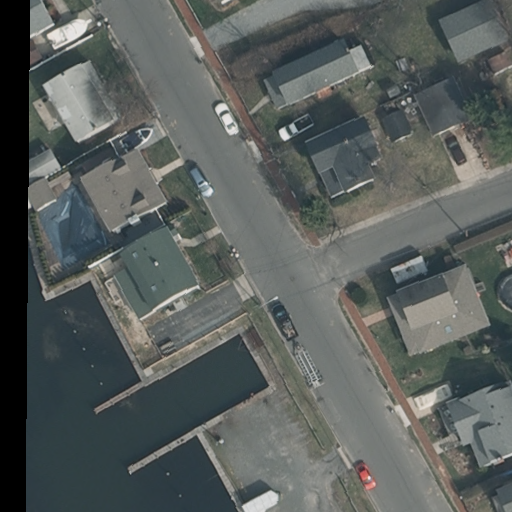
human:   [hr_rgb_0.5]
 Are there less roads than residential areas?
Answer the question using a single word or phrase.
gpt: no

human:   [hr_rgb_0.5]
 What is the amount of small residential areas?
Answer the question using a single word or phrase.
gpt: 0

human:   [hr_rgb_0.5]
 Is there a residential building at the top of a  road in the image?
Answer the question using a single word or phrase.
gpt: yes

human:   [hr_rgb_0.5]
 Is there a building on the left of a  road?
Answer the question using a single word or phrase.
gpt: yes

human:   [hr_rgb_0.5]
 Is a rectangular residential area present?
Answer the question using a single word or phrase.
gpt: yes

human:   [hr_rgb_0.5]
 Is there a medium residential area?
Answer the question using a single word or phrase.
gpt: no

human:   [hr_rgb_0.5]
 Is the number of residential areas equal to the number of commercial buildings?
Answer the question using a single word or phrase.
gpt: no

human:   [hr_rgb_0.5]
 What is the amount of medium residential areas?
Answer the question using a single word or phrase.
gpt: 0

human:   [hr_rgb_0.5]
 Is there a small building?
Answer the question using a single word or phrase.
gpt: yes

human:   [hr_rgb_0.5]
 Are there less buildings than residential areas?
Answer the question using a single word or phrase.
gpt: no

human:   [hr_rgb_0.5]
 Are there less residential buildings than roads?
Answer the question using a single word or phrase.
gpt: no

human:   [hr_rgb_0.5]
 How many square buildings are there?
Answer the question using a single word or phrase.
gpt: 0

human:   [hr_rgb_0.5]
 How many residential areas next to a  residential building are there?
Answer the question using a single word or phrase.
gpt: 2

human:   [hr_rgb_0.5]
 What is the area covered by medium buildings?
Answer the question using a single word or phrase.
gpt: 1190m2

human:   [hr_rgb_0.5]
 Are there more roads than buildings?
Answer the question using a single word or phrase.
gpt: no

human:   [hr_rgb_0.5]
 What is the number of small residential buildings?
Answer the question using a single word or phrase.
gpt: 3

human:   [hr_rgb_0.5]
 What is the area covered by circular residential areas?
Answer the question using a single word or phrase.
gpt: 0m2

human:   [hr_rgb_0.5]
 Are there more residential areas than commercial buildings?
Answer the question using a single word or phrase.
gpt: yes

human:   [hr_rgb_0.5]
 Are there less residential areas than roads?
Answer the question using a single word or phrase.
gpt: no

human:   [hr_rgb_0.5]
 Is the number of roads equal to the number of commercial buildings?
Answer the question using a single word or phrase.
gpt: no

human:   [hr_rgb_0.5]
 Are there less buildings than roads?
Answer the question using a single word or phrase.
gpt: no

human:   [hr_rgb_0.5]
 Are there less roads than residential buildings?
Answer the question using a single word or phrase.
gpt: yes

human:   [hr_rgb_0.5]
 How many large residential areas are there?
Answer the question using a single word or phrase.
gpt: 2

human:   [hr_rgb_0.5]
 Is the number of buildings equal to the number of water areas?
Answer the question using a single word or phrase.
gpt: no

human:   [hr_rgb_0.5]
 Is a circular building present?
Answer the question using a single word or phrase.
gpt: no

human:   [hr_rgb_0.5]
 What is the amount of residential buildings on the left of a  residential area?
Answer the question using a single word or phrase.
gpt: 10

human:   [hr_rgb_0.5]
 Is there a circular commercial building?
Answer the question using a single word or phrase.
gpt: no

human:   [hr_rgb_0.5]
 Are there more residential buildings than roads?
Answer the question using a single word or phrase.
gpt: yes

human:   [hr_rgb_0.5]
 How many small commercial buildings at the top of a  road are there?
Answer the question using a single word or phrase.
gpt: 0

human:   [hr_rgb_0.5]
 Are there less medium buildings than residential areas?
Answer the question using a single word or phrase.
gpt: no

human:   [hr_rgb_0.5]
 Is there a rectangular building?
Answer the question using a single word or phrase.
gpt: yes

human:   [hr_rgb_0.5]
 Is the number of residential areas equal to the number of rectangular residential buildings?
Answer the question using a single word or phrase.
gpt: no

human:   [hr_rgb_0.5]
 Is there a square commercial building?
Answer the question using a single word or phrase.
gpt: no

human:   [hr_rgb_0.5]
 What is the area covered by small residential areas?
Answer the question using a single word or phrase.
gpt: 0m2

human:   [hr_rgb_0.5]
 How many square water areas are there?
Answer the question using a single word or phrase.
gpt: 0

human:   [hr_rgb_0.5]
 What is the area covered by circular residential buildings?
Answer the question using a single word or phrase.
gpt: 0m2